RGB frame:
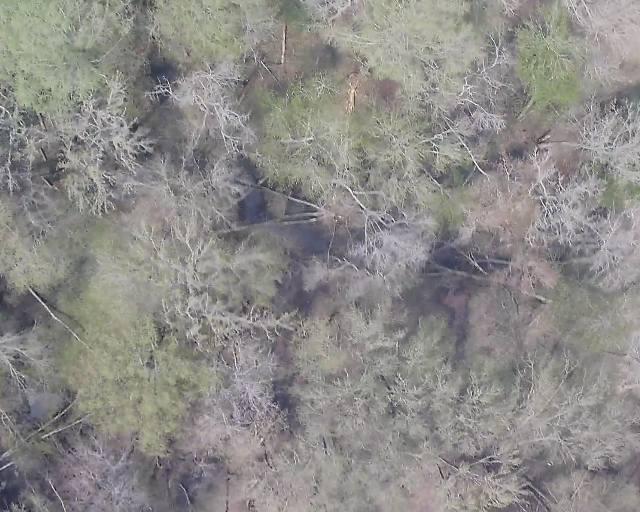
Thermal frame:
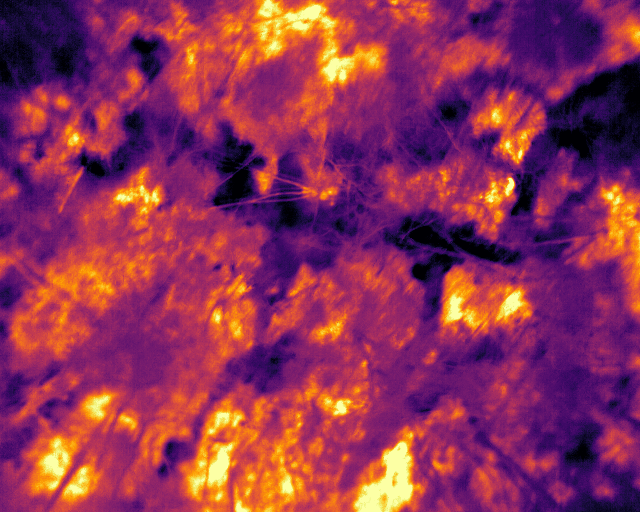
Captured: 2026-02-26 03:44:20
Pixels at or above 80 °C: 0 (fraction of frame: 0)